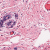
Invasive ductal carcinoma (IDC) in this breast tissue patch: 0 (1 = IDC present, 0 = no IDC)